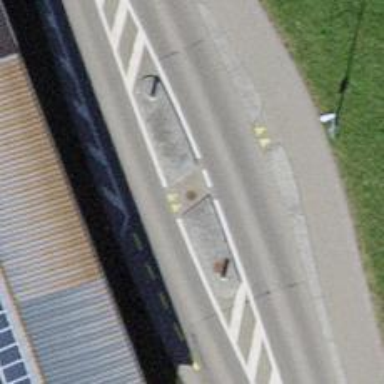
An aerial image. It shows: Uncontrolled crossing with central island on the road.